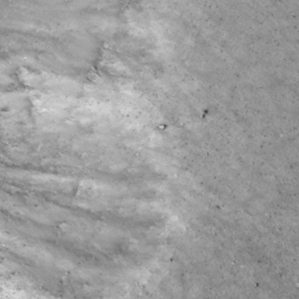
Label: non_frost